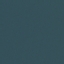
Land use / land cover class: SeaLake